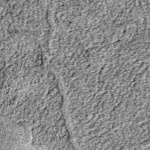
Label: no_change